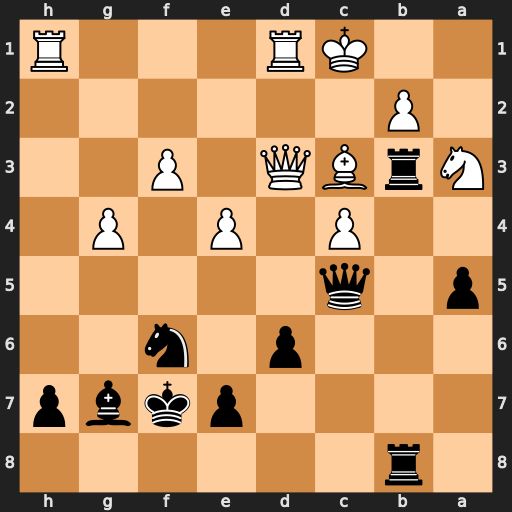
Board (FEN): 1r6/4pkbp/3p1n2/p1q5/2P1P1P1/NrBQ1P2/1P6/2KR3R
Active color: b
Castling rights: -
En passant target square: -
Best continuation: Rxc3+ Qxc3 Nxe4 Qxg7+ Kxg7